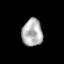
Tissue: prostate
Cell type: T cells
Senescence score: 0.3607
Nuclear area (px): 551
Mean DAPI intensity: 177.648